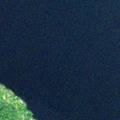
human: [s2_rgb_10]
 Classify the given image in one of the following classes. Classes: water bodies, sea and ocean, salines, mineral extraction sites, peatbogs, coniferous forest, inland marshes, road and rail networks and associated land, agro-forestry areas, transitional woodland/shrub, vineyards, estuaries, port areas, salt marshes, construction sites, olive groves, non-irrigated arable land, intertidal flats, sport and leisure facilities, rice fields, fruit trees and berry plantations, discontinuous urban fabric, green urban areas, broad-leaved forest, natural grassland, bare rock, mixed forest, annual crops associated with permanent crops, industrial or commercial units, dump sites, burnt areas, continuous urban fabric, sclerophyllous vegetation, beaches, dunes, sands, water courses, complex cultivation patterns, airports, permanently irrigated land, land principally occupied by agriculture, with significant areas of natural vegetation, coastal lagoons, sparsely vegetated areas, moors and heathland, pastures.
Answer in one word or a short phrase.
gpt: mixed forest, transitional woodland/shrub, water bodies